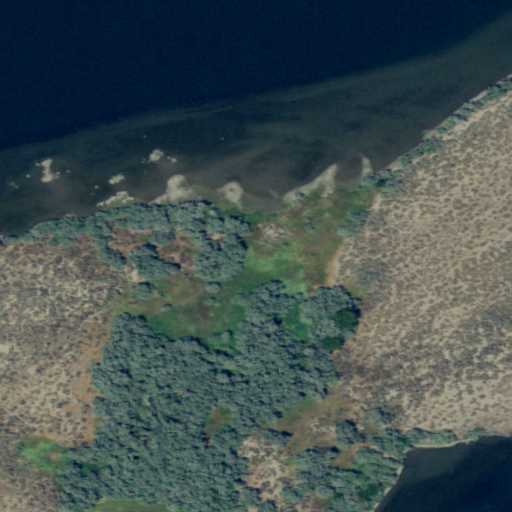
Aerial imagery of island in Washington named Blalock Island containing shrub, open water, herbaceous wetlands, woody wetlands, and grassland